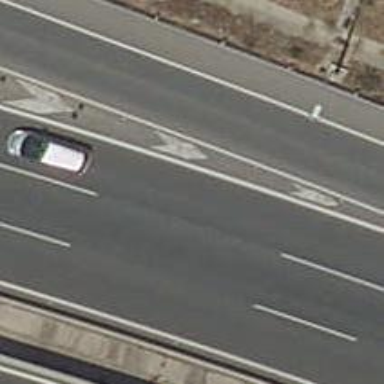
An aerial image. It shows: Motorway.